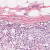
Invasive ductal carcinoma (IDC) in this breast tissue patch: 1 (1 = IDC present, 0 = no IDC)